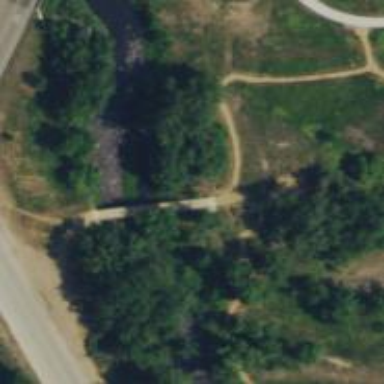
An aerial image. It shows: Path on bridge with excellent trail visibility.